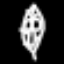
Label: leaf